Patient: sex M, age 66
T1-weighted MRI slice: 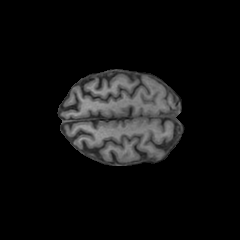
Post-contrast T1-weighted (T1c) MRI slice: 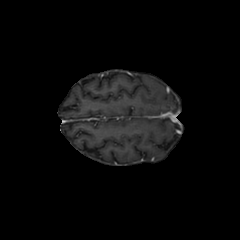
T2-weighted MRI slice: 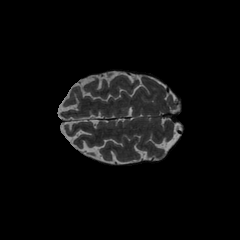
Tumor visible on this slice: no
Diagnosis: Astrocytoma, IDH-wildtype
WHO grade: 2